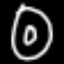
Label: donut